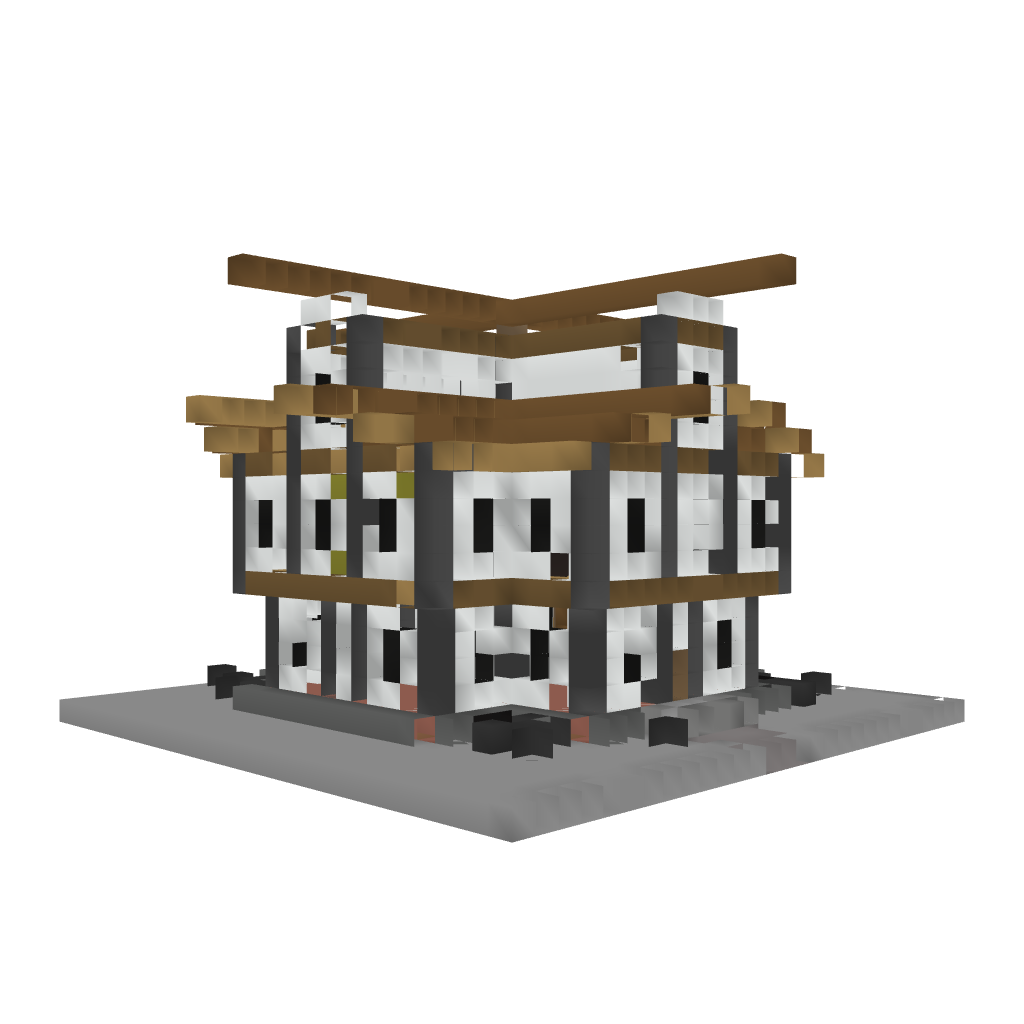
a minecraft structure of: Another Medieval House